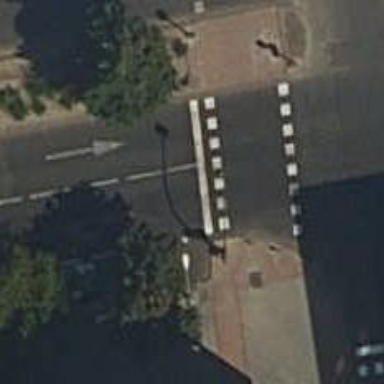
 there are traffic signals and zebra crossing."